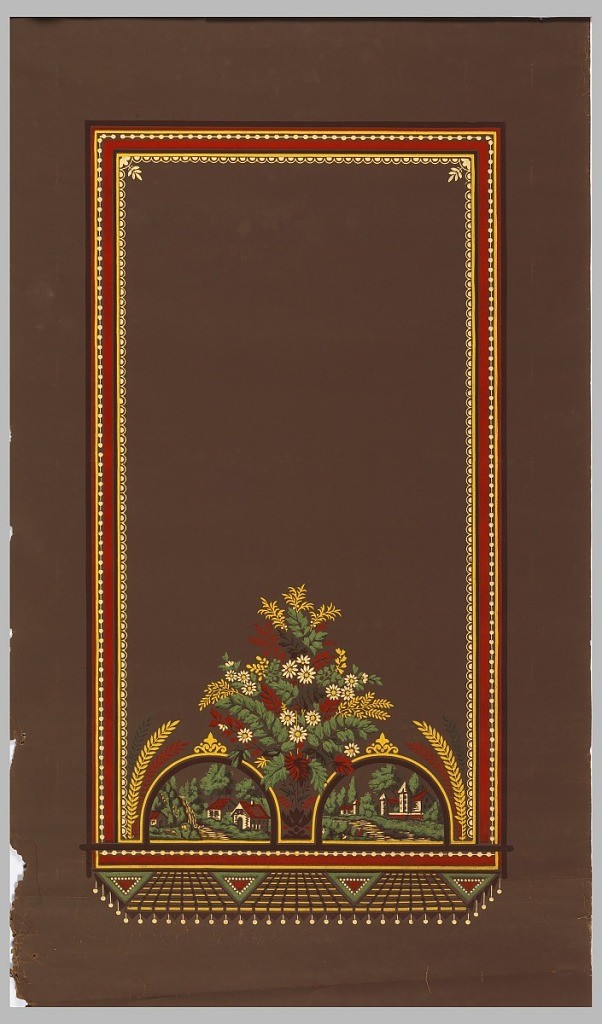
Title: Window shade
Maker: Unknown
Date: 1870–80
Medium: Machine-printed
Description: Framework with white beading on the top three sides, large bouquet centered between two dome shapes containing landscapes, with fringe running across bottom. Printed in red, yellow, green and white on deep brown ground.